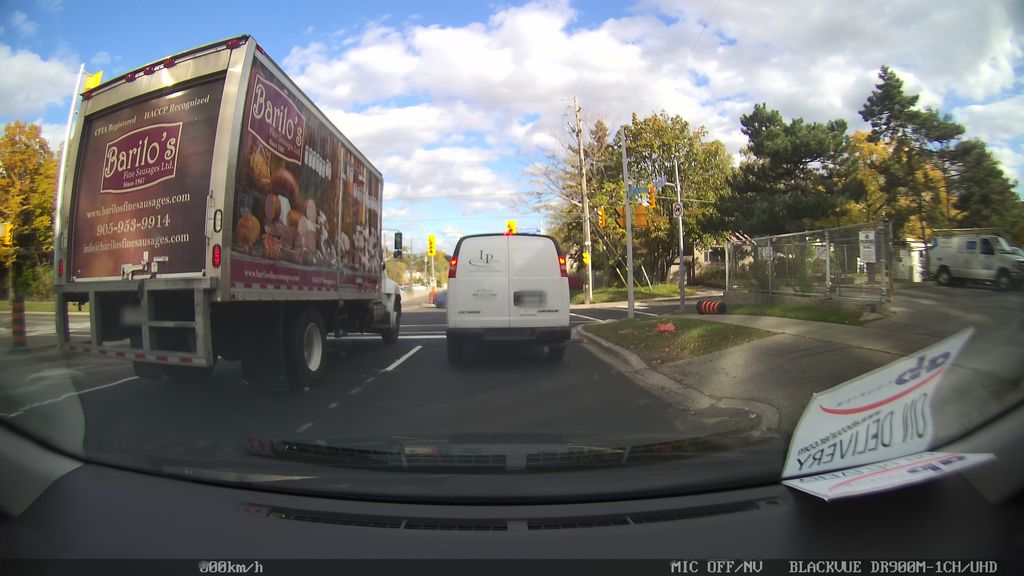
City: toronto